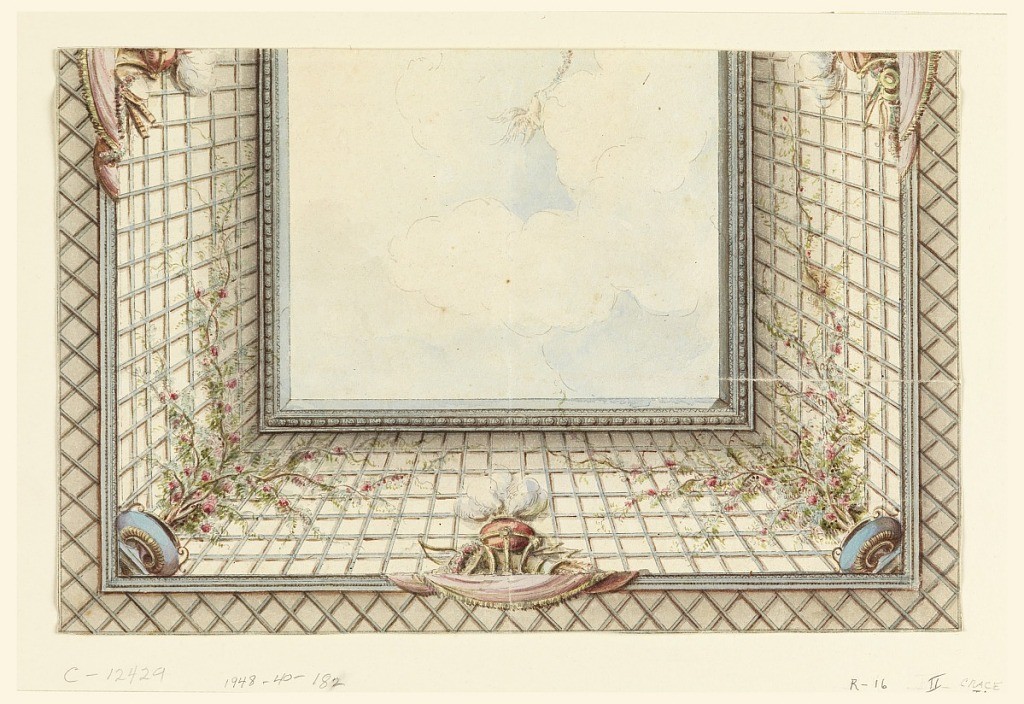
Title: The Royal Pavilion, Brighton, Ceiling Design: a trellised balustrade, opening to the sky, possibly for entrance hall
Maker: Frederick Crace, English, 1779–1859
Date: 1802 or earlier
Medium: Brush and watercolor, pen and black ink, graphite on white wove paper
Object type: Drawing
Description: Perspective sky ceiling with trellis edge, one half is shown.